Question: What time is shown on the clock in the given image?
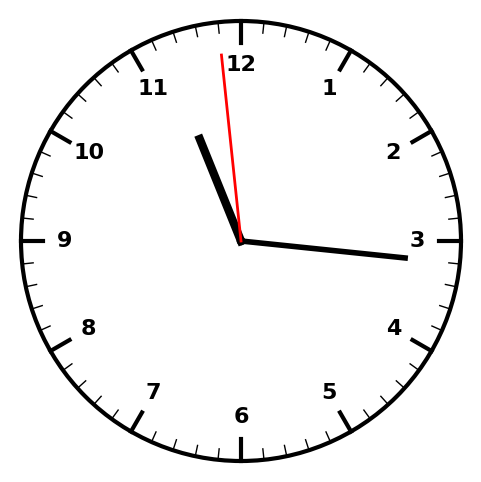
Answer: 11:15:59